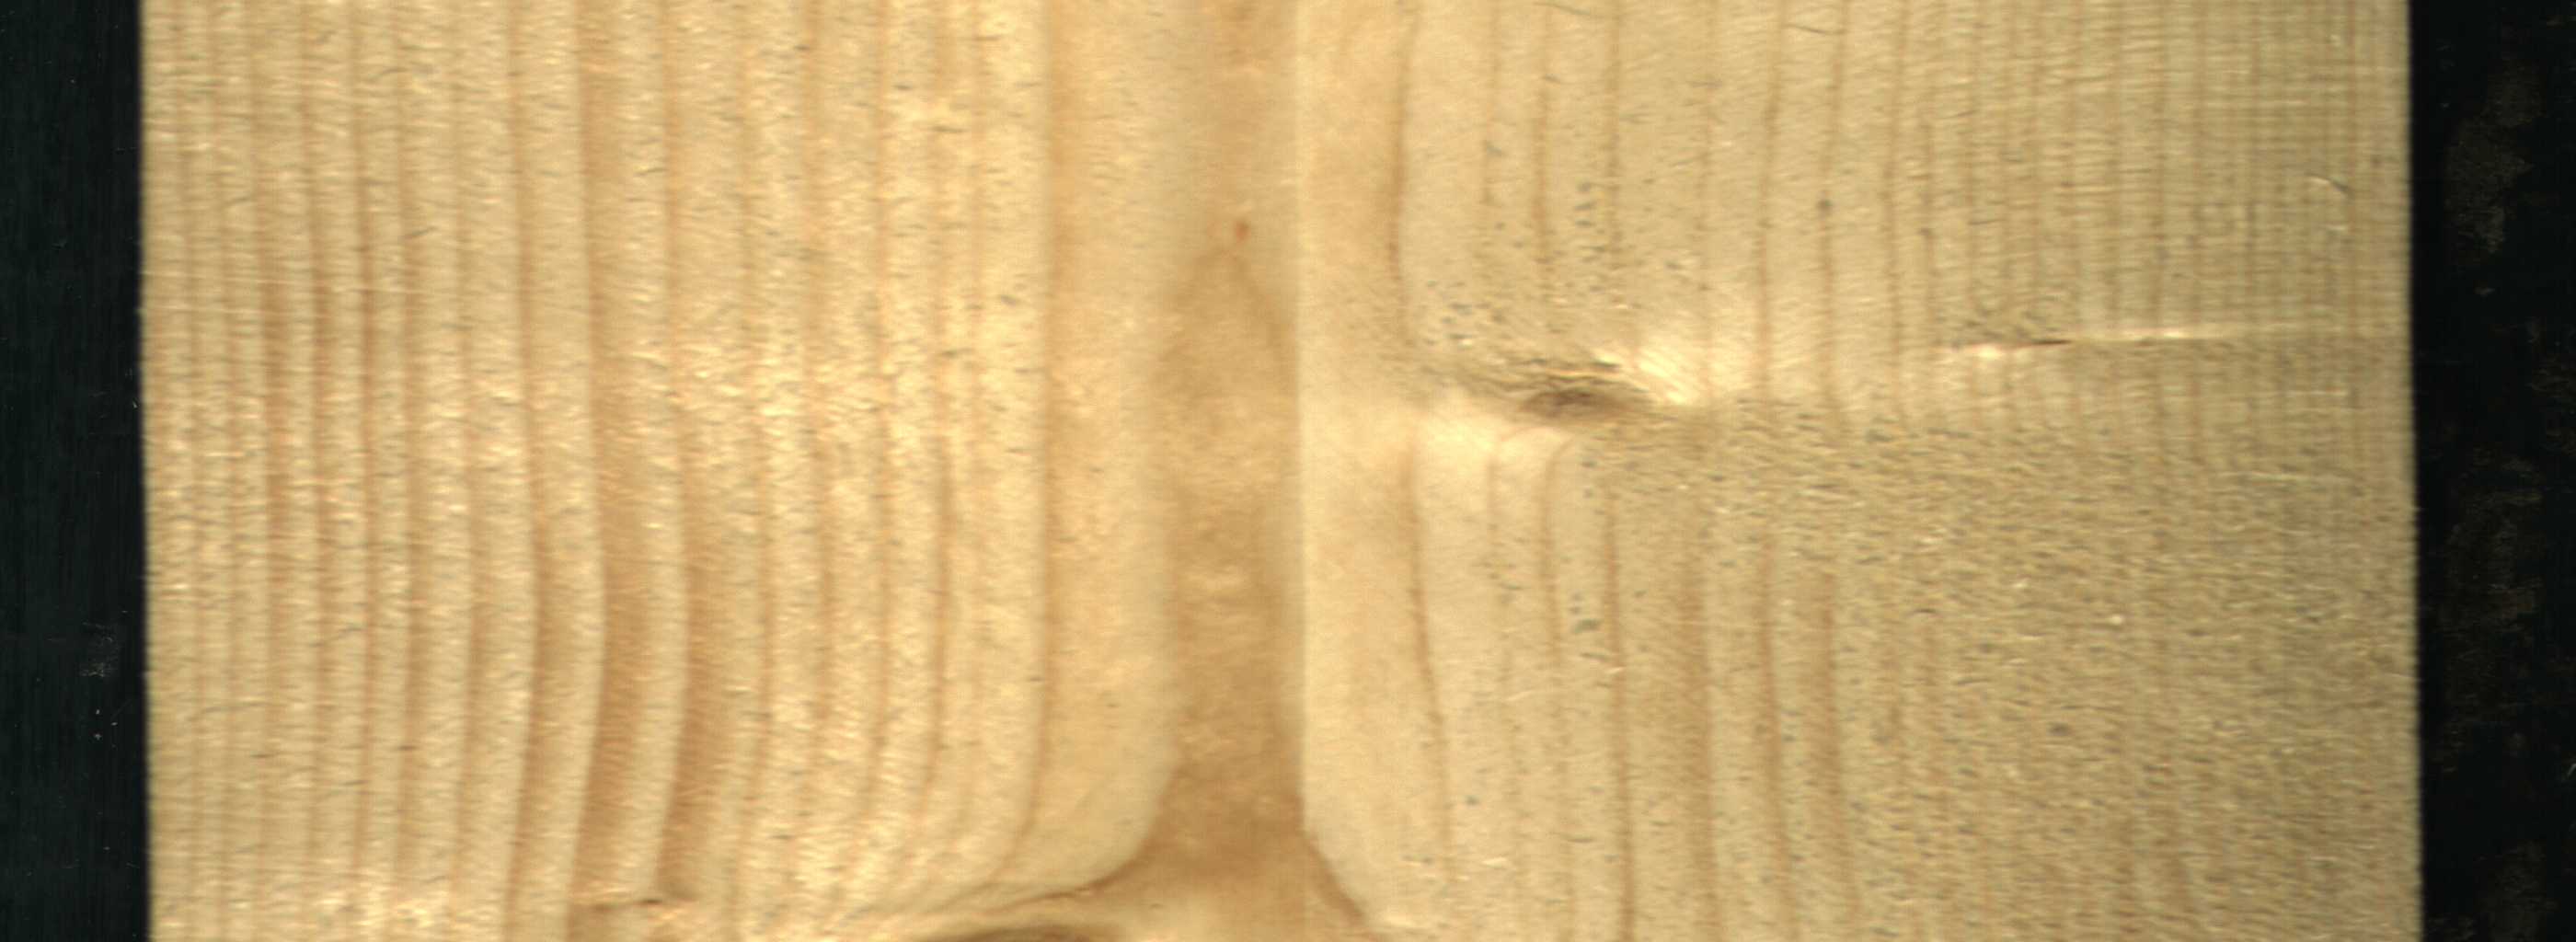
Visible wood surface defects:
Live_Knot
Live_Knot